Question: Hi I am quite new to highcharts but I was wondering if anyone could tell me how to change the color of different parts of a series.
For example here is the fiddle.
<URL>
'''
$(function () {
$('#container').highcharts({
chart: {
type: 'boxplot',
inverted: true
},
title: {
text: 'Highcharts Box Plot Example'
},
legend: {
enabled: false
},
xAxis: {
categories: ['1', '2', '3', '4', '5'],
title: {
text: 'Experiment No.'
}
},
yAxis: {
title: {
text: 'Observations'
},
plotLines: [{
value: 932,
color: 'red',
width: 1,
label: {
text: 'Theoretical mean: 932',
align: 'center',
style: {
color: 'gray'
}
}
}]
},
series: [{
name: 'Observations',
data: [
[760, 801, 848, 895, 965],
[733, 853, 939, 980, 1080],
[714, 762, 817, 870, 918],
[724, 802, 806, 871, 950],
[834, 836, 864, 882, 910]
],
tooltip: {
headerFormat: '<em>Experiment No {point.key}</em><br/>'
}
}, {
name: 'Outlier',
color: Highcharts.getOptions().colors[0],
type: 'scatter',
data: [ // x, y positions where 0 is the first category
[0, 644],
[4, 718],
[4, 951],
[4, 969]
],
marker: {
fillColor: 'white',
lineWidth: 1,
lineColor: Highcharts.getOptions().colors[0]
},
tooltip: {
pointFormat: 'Observation: {point.y}'
}
}]
});
});
'''
Does anyone know how to make the line in each series one color and the box in
the series another color?
For example,
In the picture below I would like to know if it is possible to make each part of the series the color I highlighted it with.

Thank you!
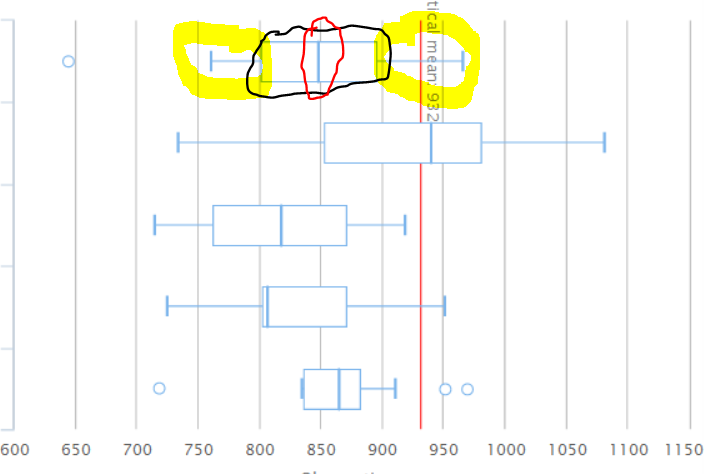
Answer: There are several options to control the colors on the boxplot. For example:
'''
plotOptions: {
boxplot: {
color: 'red',
whiskerColor: 'blue',
stemColor: 'green',
medianColor: 'yellow'
}
}
'''
As you can see both the box, median, whisker and stem can be colored separately.
See <URL>.
See <URL> for a complete list of options for boxplot.